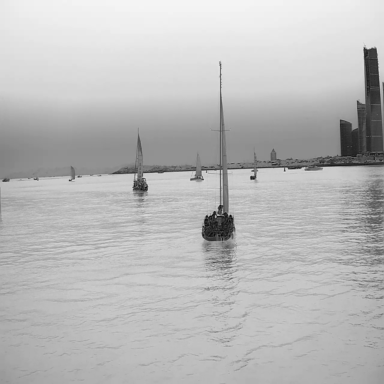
There are 15 objects shown in the infrared image, including seven sailboats, a container_ship, and seven canoes.